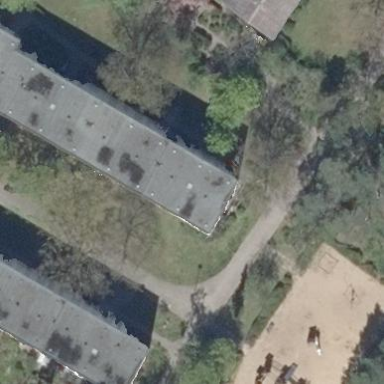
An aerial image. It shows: Building with apartments and flat roof.